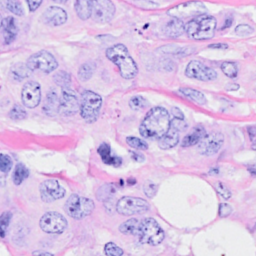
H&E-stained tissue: Breast